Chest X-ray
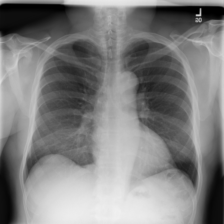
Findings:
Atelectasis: negative
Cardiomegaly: negative
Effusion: negative
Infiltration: negative
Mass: negative
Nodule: negative
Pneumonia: negative
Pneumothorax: negative
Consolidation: negative
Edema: negative
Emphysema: negative
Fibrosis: negative
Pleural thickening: negative
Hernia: negative